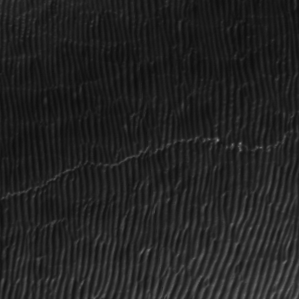
Label: frost